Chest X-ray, PA view. Patient: 62 years old, sex M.
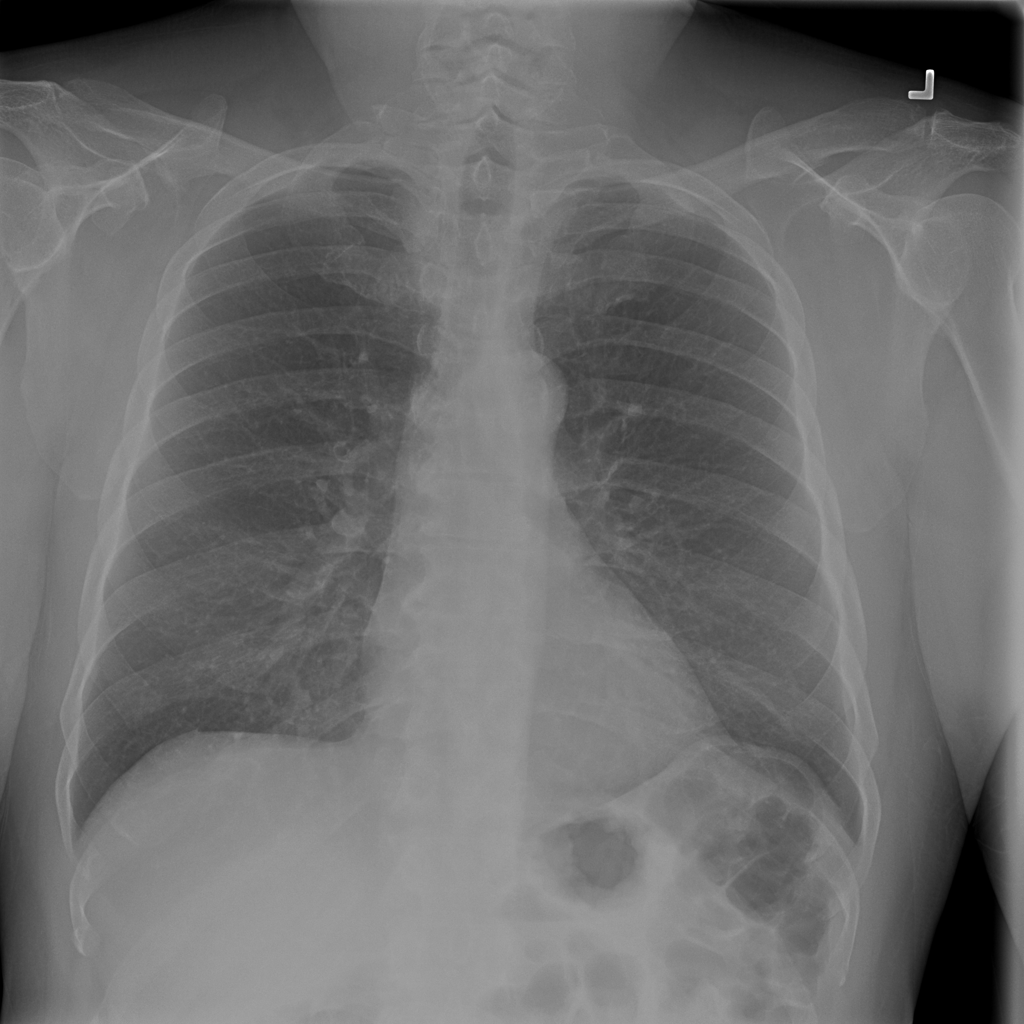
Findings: No Finding